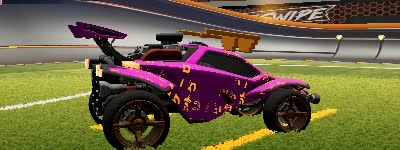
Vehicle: octane